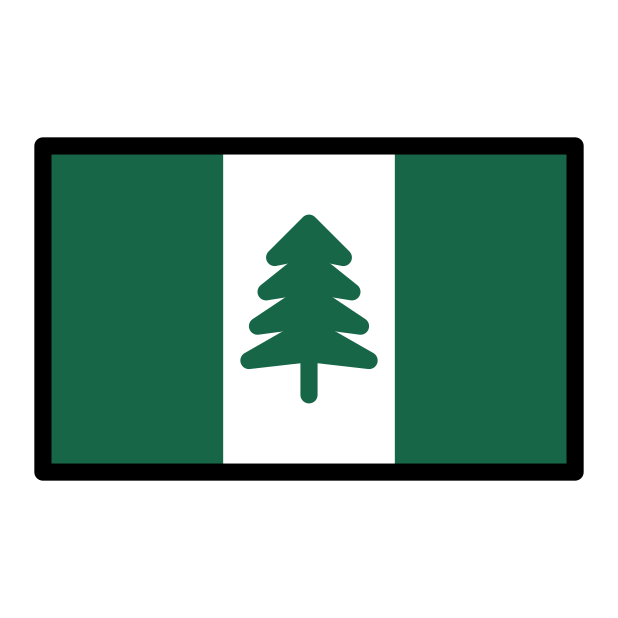
flag: Norfolk Island